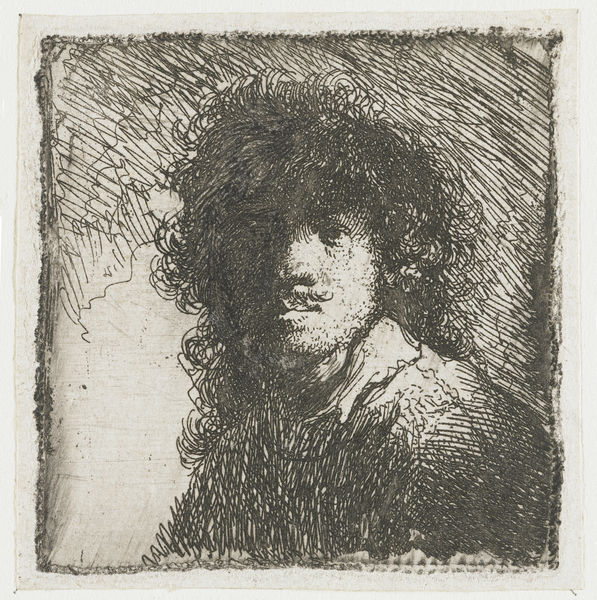
Titel: Zelfportret, blootshoofds: buste
Künstler: Rembrandt Harmensz. van Rijn
Standort: Amsterdam
Institution: Rijksmuseum
Schlagwörter: mann, schatten, hut, mund, nase, blick, bart, augen, gesicht, rahmen, rembrandt, bildnis, portrait, porträt, linien, schnurbart, striche, tusche, druck, stich, selbstportrait, schattiert, wirrwarr, gewirr, wirrwar, rrmbrandt